Question: Actually i want to set button dynamically and title of button appear Dynamic i have try this and got width of Dynamic content but am not setting cell width and height.
'''
- (void)viewDidLoad {
[super viewDidLoad];
ContentArray = [[NSMutableArray alloc]init];
self.collectionview.delegate = self;
self.collectionview.dataSource =self;
self.collectionview.backgroundColor = [UIColor clearColor];
[ContentArray addObject:@"Planning"];
[ContentArray addObject:@"Resources"];
[ContentArray addObject:@"Human Resources"];
[ContentArray addObject:@"Agriculture"];
[ContentArray addObject:@"Resources management"];
}
- (NSInteger)collectionView:(UICollectionView *)collectionView numberOfItemsInSection:(NSInteger)section
{
return ContentArray.count;
}
- (UICollectionViewCell *)collectionView:(UICollectionView *)collectionView cellForItemAtIndexPath:(NSIndexPath *)indexPath
{
CollectionViewCell * Cell = [collectionView dequeueReusableCellWithReuseIdentifier:@"CollectionViewCell"forIndexPath:indexPath];
[Cell.button setTitle:[ContentArray objectAtIndex:indexPath.row] forState:UIControlStateNormal];
return Cell;
}
- (CGSize)collectionView:(UICollectionView *)collectionView layout:(UICollectionViewLayout*)collectionViewLayout sizeForItemAtIndexPath:(NSIndexPath *)indexPath
{
CGRect rect = [[ContentArray objectAtIndex:indexPath.row ] boundingRectWithSize:CGSizeMake(HUGE_VALF, 50) options:NSStringDrawingUsesFontLeading attributes:nil context:nil] ;
return CGSizeMake(rect.size.width, 50);
}
'''
and output is like this

This is perfect i think if i make cell dynamic width and height, so please guide me through this.
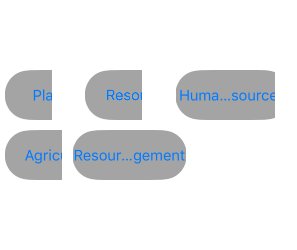
Answer: # pragma mark - GetHeightFromString
'''
- (CGFloat)getTextHeightFromString:(NSString *)text ViewWidth:(CGFloat)width WithPading:(CGFloat)pading FontName:(NSString *)fontName AndFontSize:(CGFloat)fontSize
{
NSDictionary *attributes = @{NSFontAttributeName: [UIFont fontWithName:fontName size:fontSize]};
CGRect rect = [text boundingRectWithSize:CGSizeMake(width, MAXFLOAT)
options:NSStringDrawingUsesLineFragmentOrigin
attributes:attributes
context:nil];
//NSLog(@"rect.size.height: %f", rect.size.height);
return rect.size.height + pading;
}
'''
Get height of the string from this method and add this to origional height of your cell or label or button whatever you want to use.
For example:
'''
- (CGSize)collectionView:(UICollectionView *)collectionView layout:(UICollectionViewLayout*)collectionViewLayout sizeForItemAtIndexPath:(NSIndexPath *)indexPath
{
YourCellClass *myCell = (YourCellClass*) [collectionView cellForItemAtIndexPath:indexPath];
CGFloat sizeFromString = [self getTextHeightFromString:itemObject.MenuDescription ViewWidth:myCell.frame.size.width WithPading:10 FontName:@"HelveticaNeue" AndFontSize:13];
return CGSizeMake(sizeFromString, sizeFromString);
}
'''
You might need to change the height of inner label too, for this use same method in 'cellForItemAtIndexPath' method of your 'UICollectionView'.
Further more you can customize your own way.